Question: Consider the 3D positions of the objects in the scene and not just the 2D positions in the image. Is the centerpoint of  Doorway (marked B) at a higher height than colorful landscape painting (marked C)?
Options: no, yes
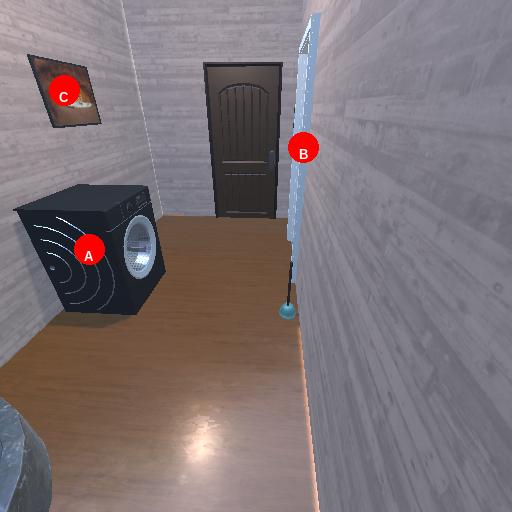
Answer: no